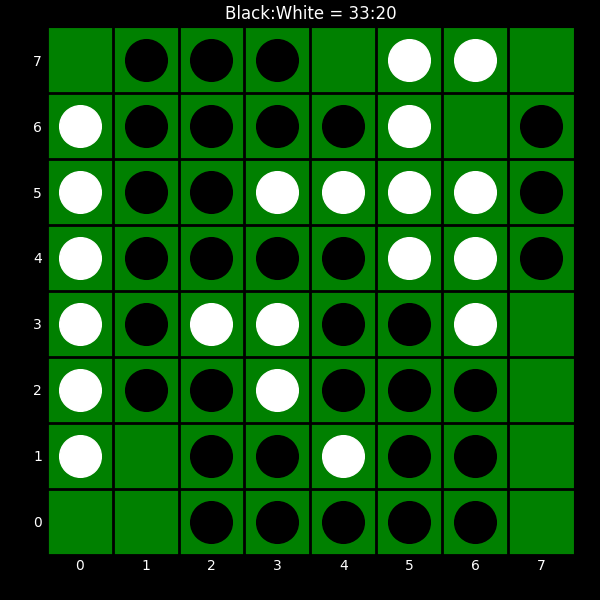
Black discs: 33
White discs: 20